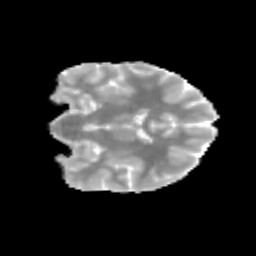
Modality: MD
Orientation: coronal
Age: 14
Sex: female
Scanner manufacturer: siemens
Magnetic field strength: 3 T
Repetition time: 3.8 s
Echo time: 0.07 s